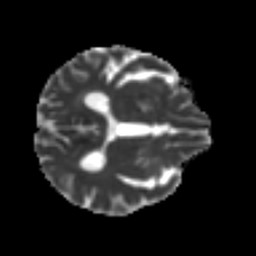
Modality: MD
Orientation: axial
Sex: female
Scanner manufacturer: ge
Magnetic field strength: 3 T
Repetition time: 7 s
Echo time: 0.08 s